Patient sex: F
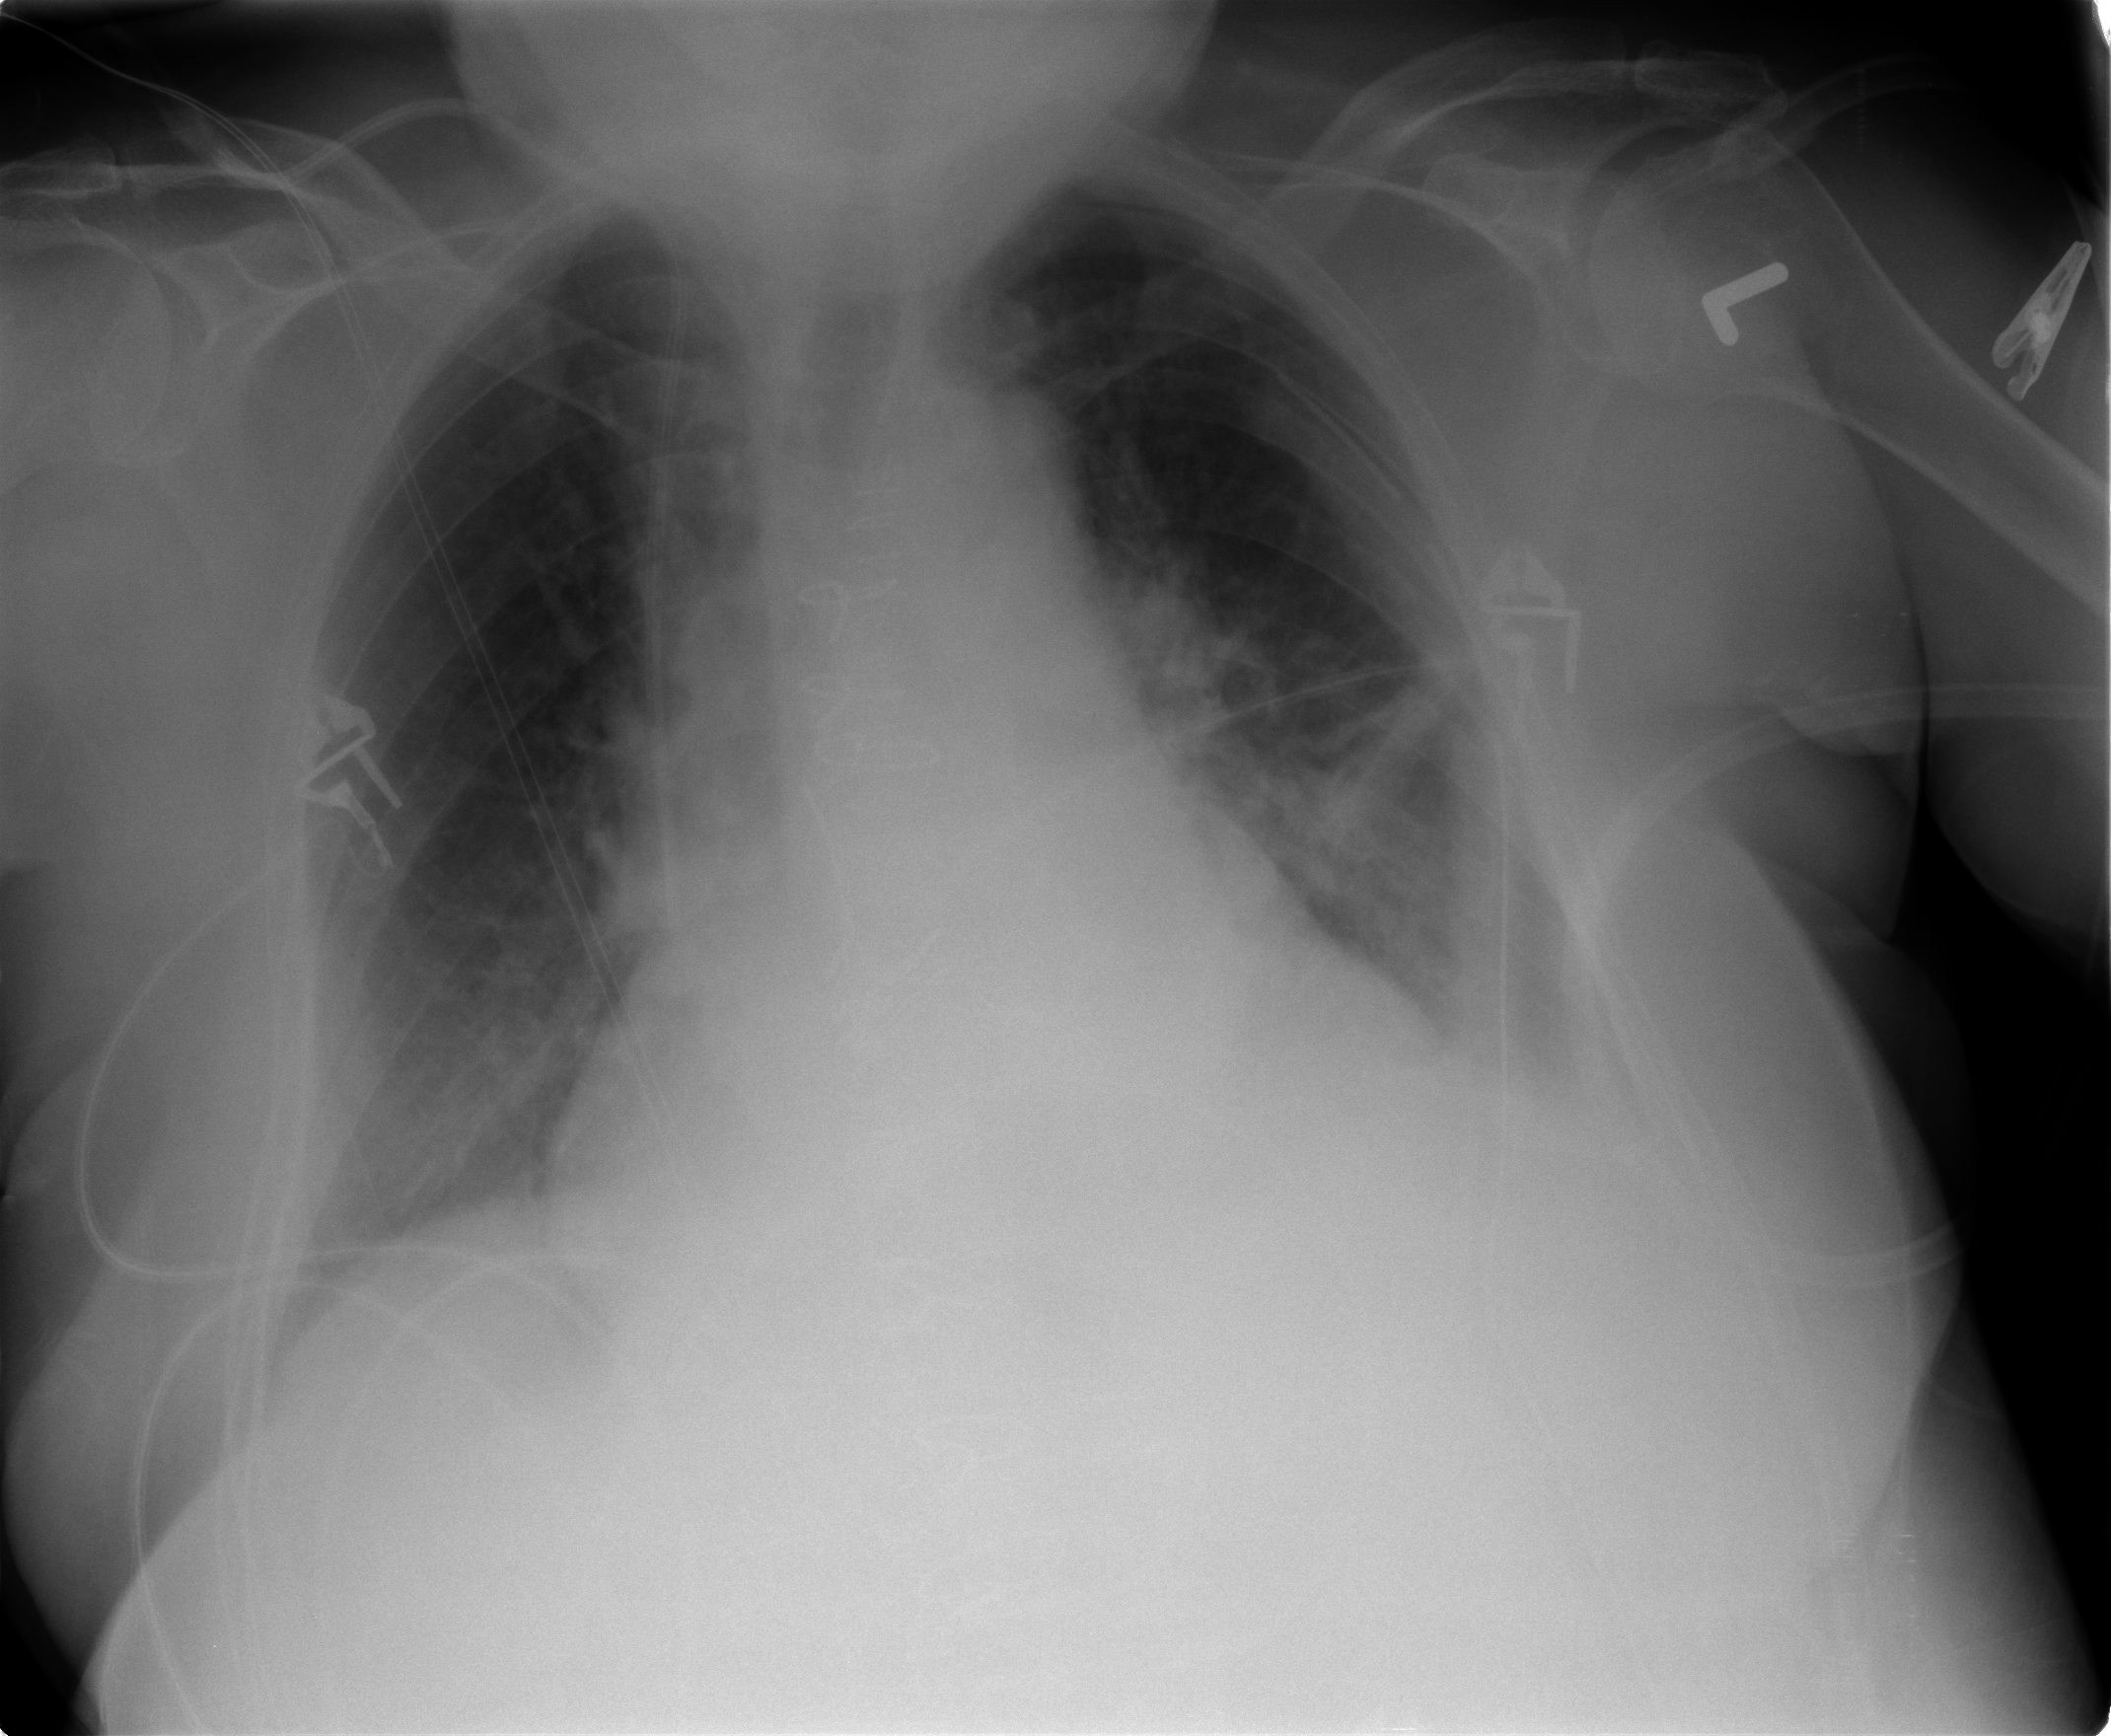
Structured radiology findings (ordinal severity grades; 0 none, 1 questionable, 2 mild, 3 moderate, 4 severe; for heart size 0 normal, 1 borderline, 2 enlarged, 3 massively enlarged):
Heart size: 2
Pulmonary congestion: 2
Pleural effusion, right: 2
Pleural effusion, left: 2
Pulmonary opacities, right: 0
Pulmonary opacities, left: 0
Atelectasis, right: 1
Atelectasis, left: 2